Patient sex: M
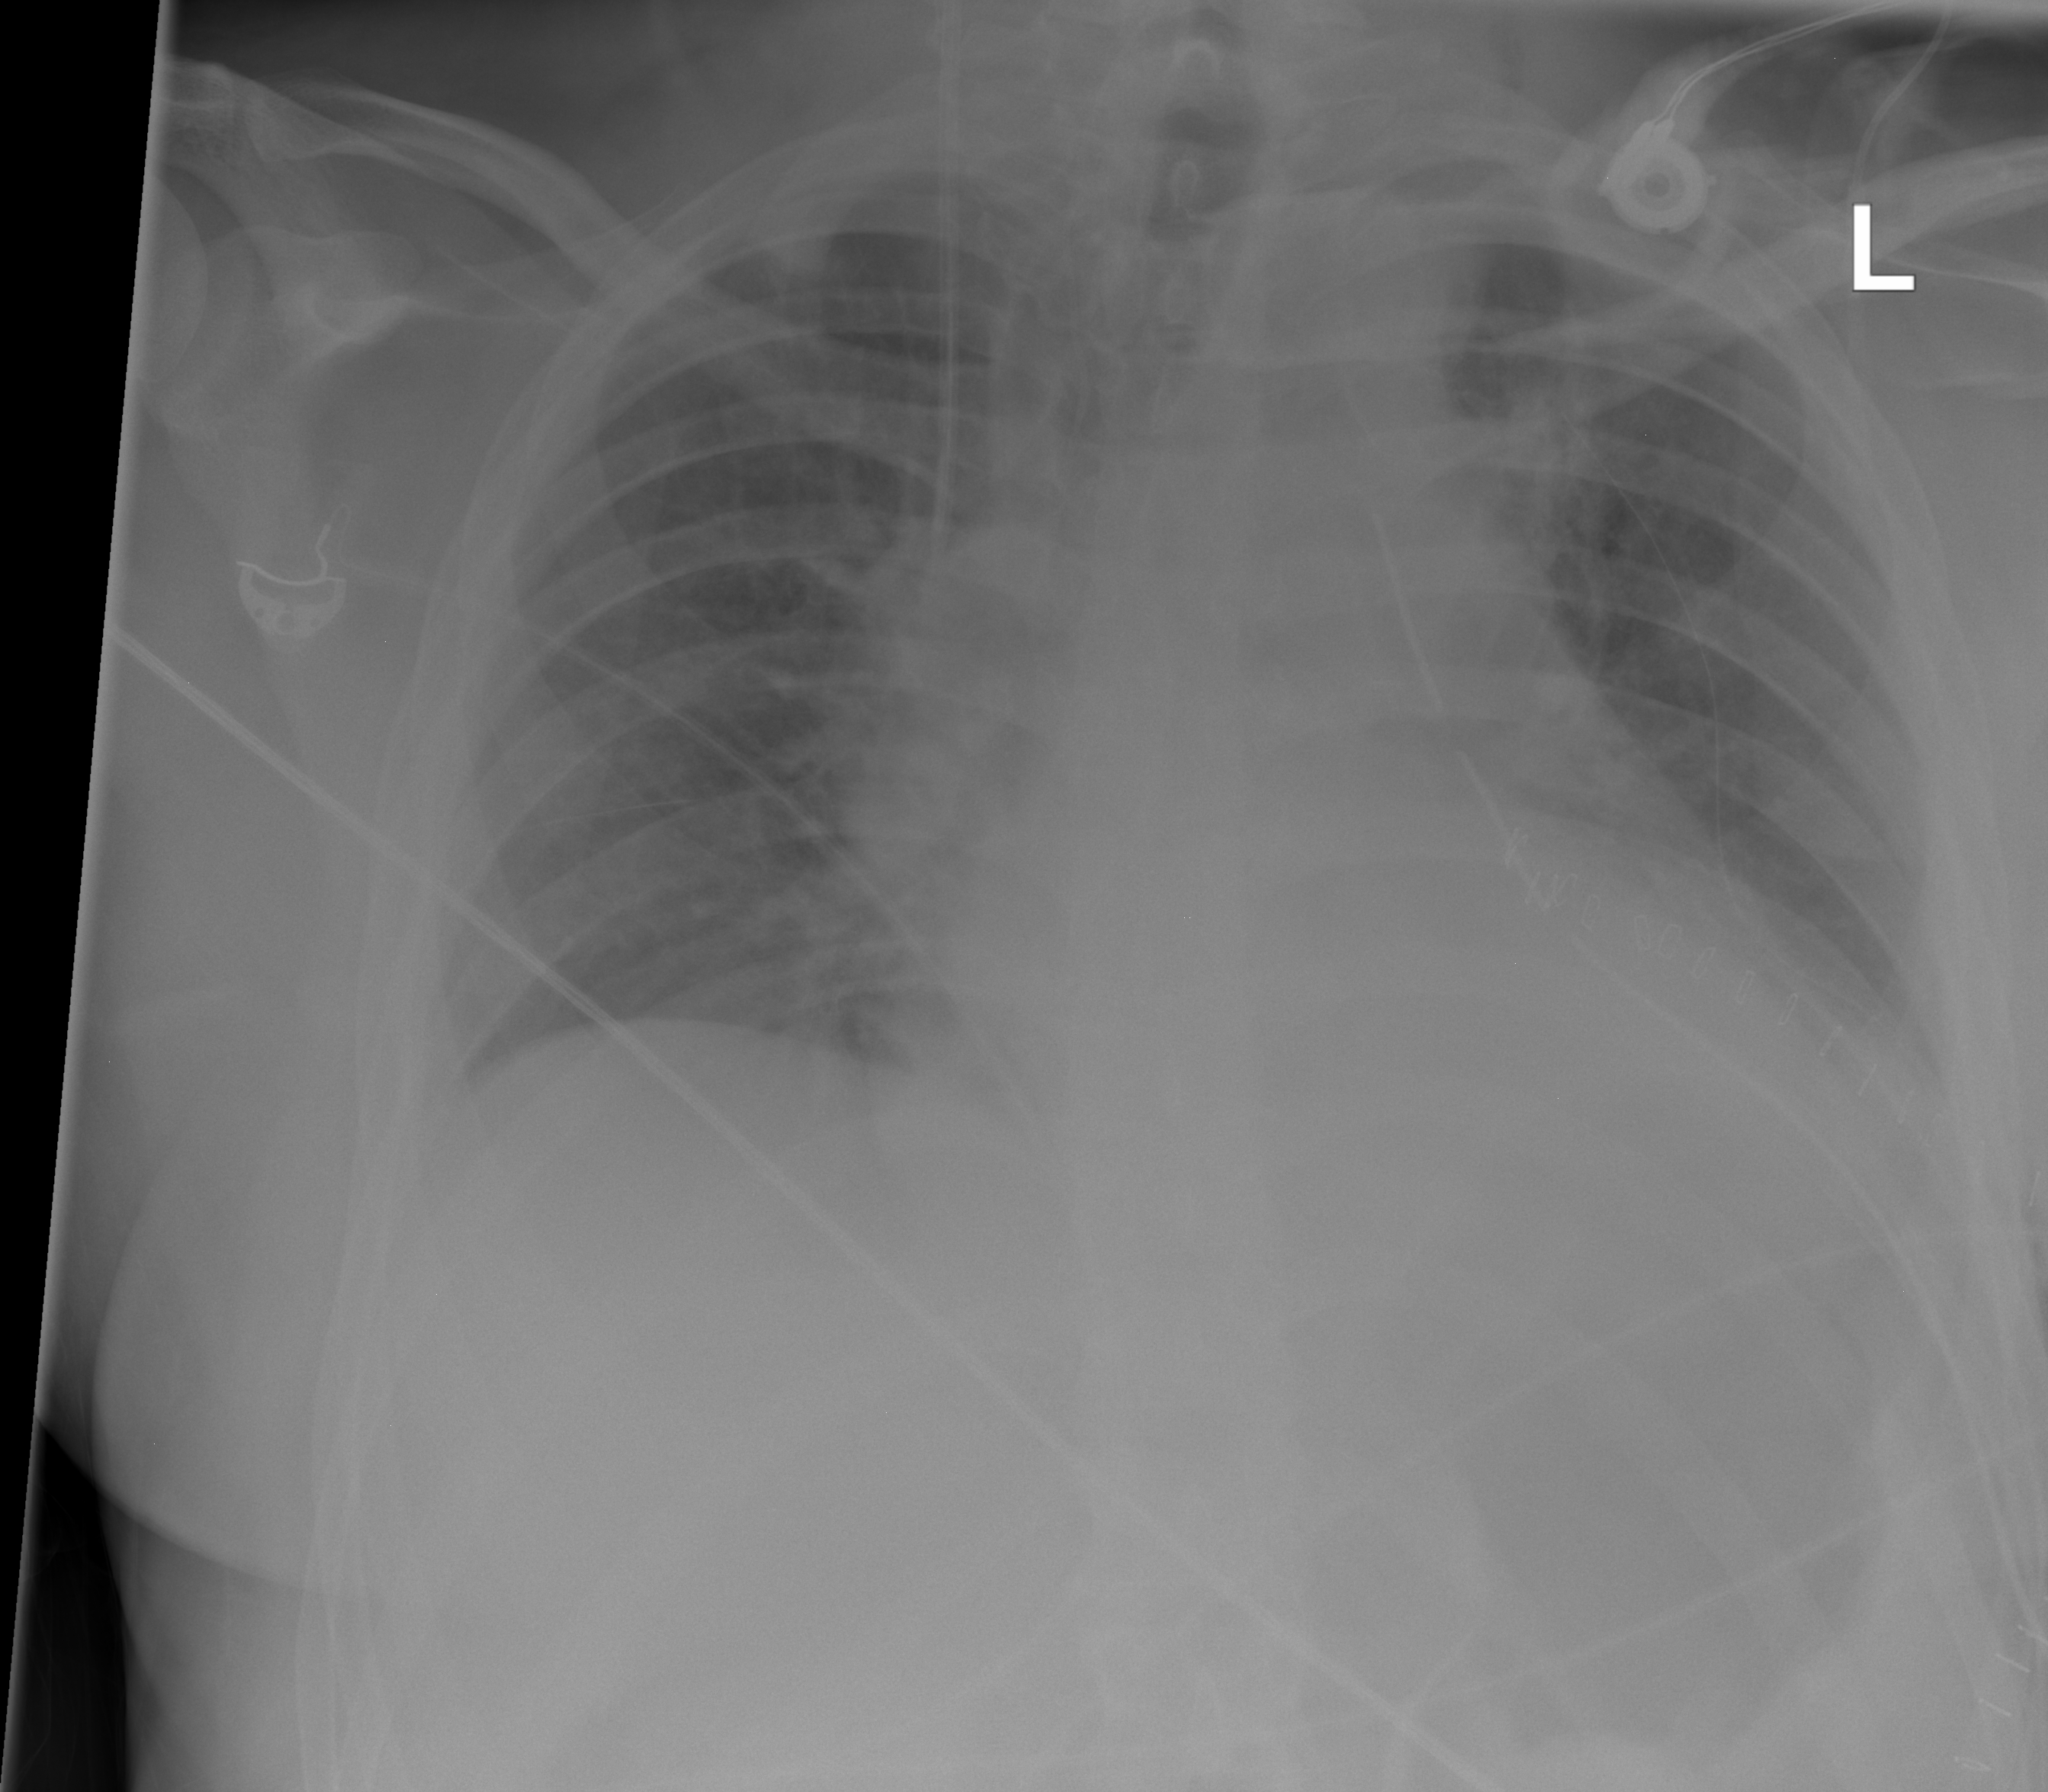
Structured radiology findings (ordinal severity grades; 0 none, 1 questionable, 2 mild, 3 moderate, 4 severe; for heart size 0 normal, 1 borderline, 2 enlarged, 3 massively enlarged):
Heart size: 2
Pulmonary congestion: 2
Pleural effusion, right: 0
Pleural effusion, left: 0
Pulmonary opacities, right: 0
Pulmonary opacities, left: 0
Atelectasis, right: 0
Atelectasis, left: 0